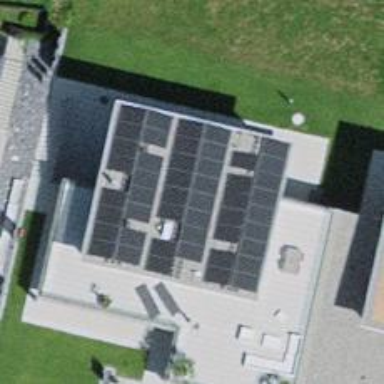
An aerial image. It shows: Solar photovoltaic panel on the roof of building used as solar power generator.